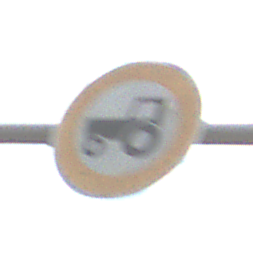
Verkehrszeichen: VerbotKraftfahrzeugeZuegeNichtSchneller25
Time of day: MorningAfternoon
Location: Outdoor (Nature)
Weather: PartlyCloudy
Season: Autumn
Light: Natural